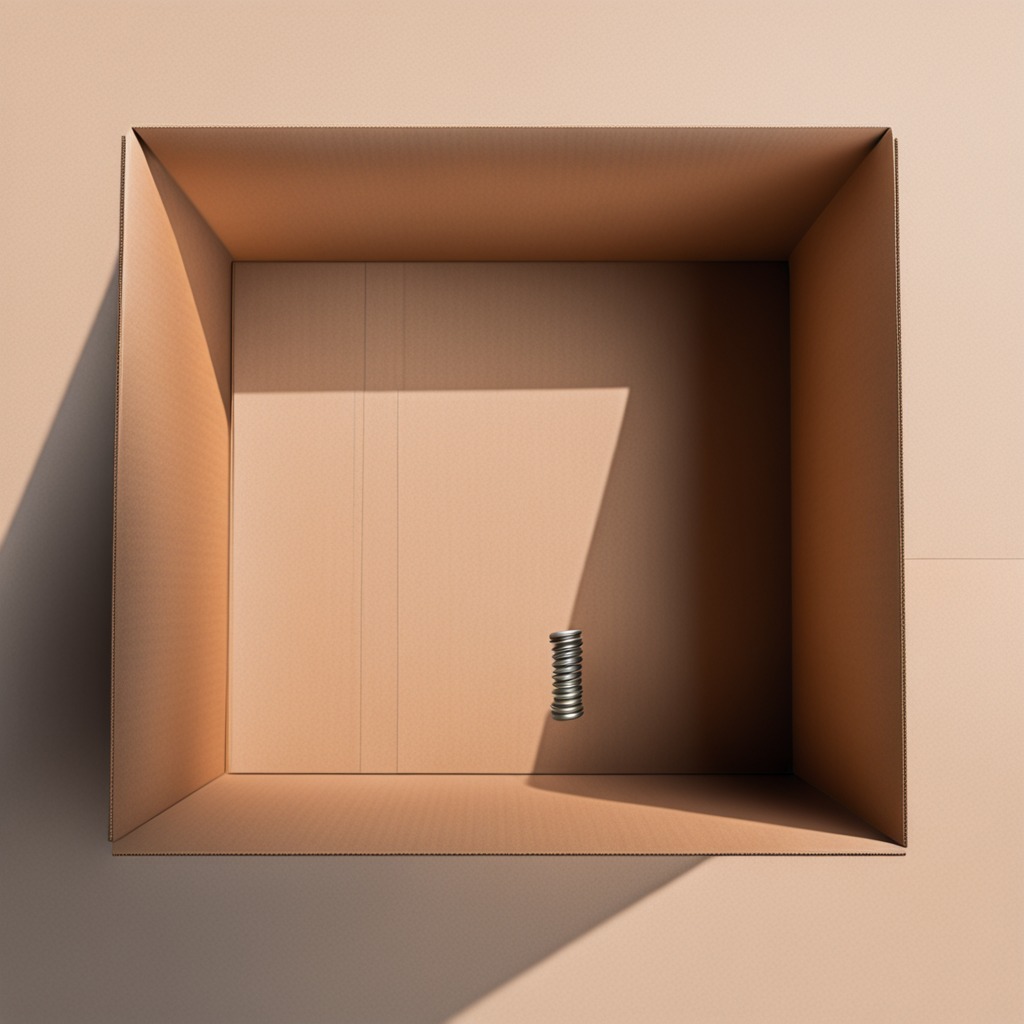
A coiled metal spring lies on the clean dry cardboard box surface in an outdoor workshop during daytime bright natural light soft shadows slightly creased but